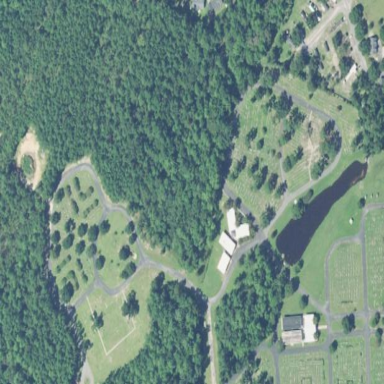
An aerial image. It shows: Cemetery covered with grass.